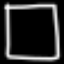
Label: square